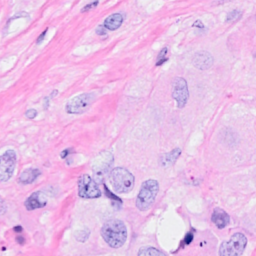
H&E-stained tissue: Breast